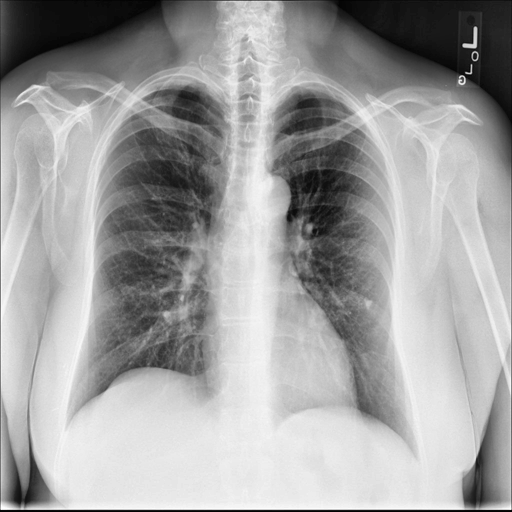
Finding: NORMAL